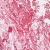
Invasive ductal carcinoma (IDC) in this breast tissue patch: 0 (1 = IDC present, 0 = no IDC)